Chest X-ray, PA view. Patient: 47 years old, sex F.
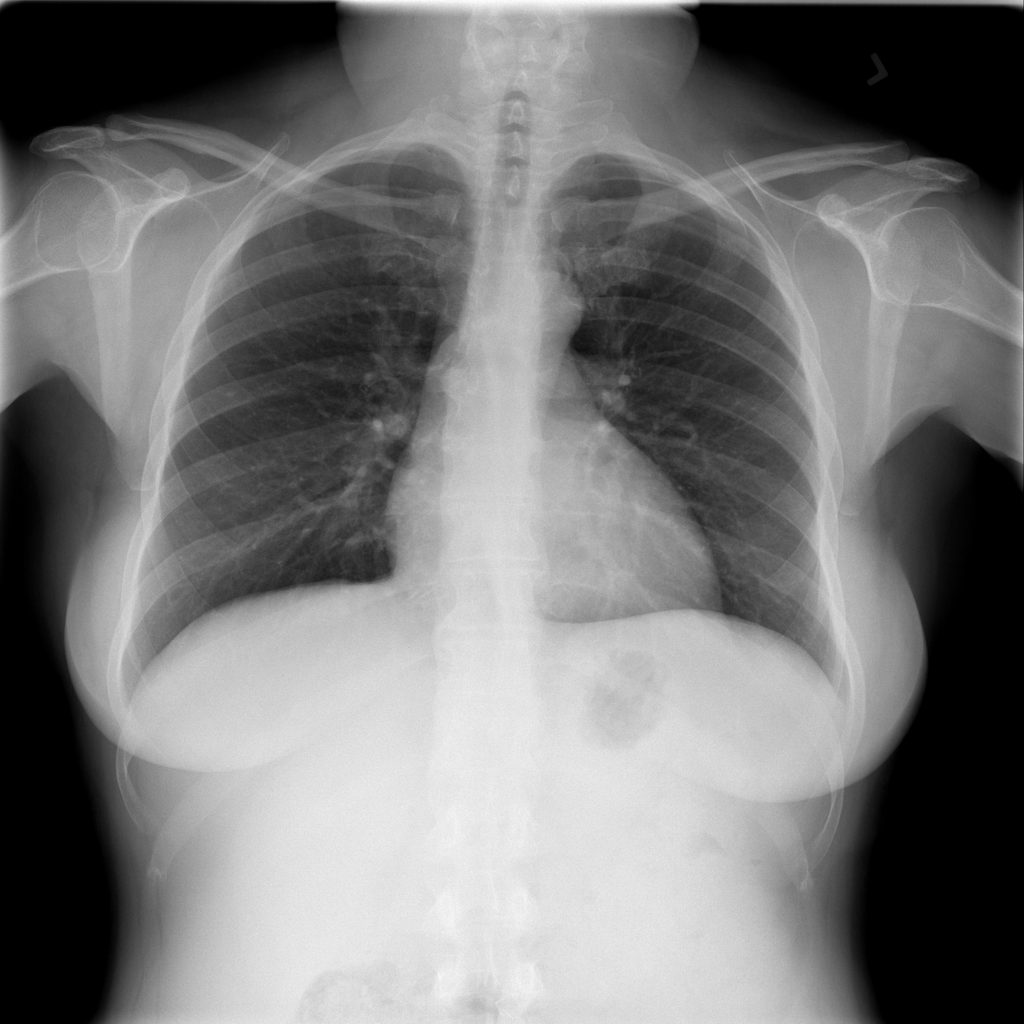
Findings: No Finding